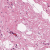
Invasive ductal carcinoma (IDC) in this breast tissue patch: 0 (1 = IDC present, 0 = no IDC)